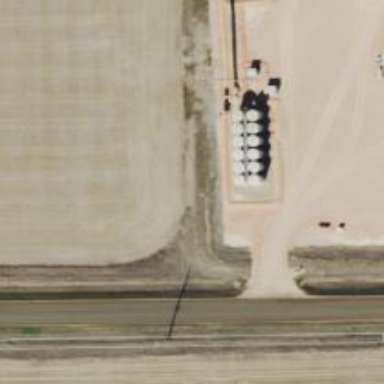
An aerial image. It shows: Storage tank with man-made structure.